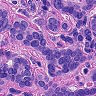
Metastatic tissue present: yes